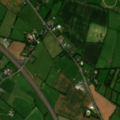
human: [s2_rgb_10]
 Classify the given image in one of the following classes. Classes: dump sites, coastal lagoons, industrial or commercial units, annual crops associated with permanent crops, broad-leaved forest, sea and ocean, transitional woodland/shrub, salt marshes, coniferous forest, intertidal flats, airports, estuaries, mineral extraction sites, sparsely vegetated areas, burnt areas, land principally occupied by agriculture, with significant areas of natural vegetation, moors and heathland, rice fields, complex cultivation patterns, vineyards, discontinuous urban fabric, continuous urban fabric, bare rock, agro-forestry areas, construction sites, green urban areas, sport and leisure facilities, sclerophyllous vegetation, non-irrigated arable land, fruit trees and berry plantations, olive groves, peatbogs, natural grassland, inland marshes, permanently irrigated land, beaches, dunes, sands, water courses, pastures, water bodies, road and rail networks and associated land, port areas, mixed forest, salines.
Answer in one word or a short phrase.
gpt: non-irrigated arable land, pastures